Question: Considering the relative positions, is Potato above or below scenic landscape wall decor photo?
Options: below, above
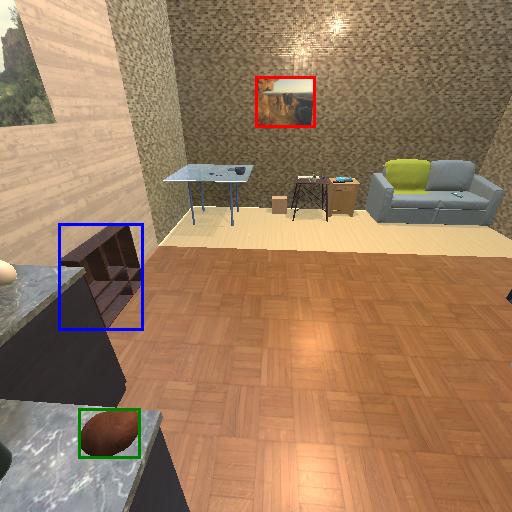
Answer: below